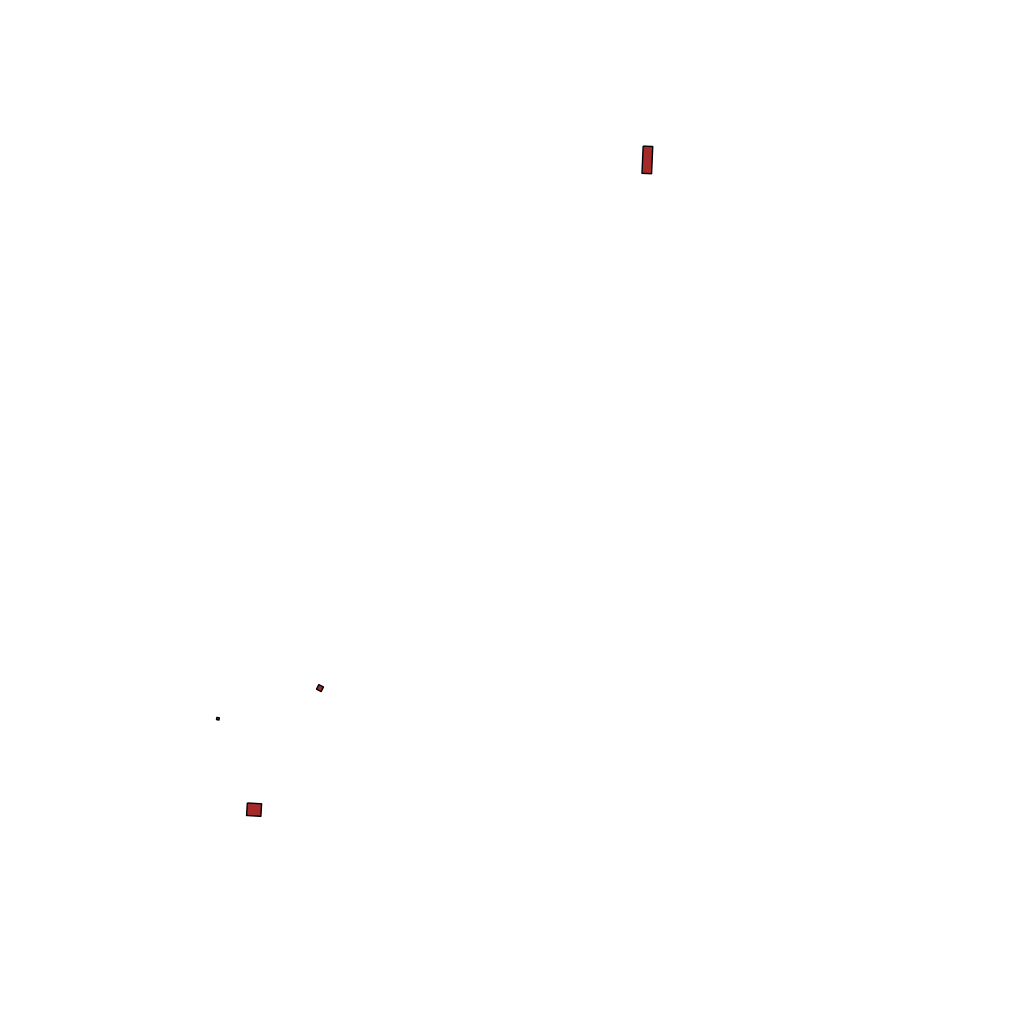
Tags: overhead vector_map, agriculture, business, recreation, special, density_5, Facility, 1.0 km²